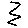
Label: zigzag